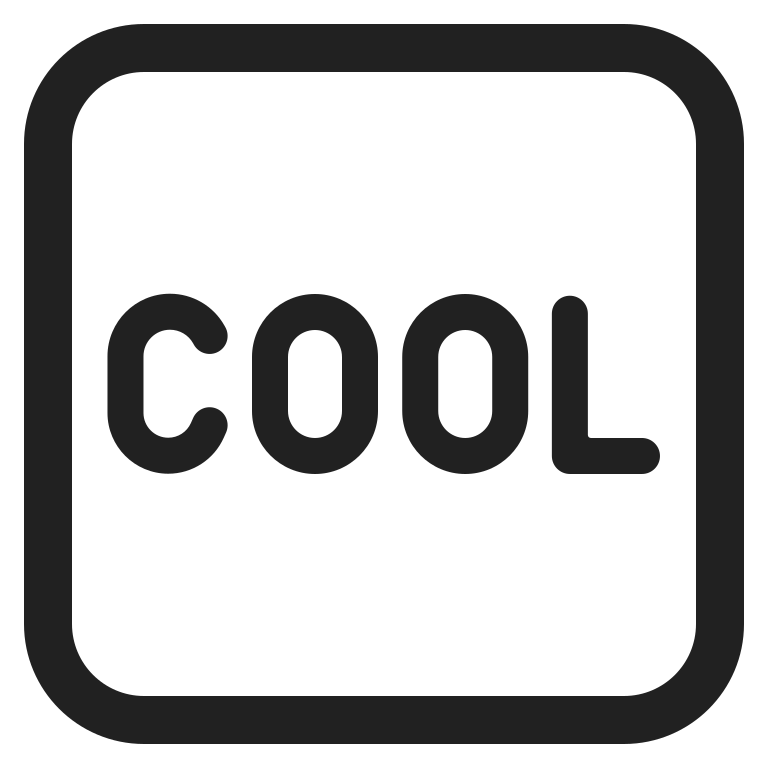
cool button high contrast